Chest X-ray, PA view. Patient: 45 years old, sex M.
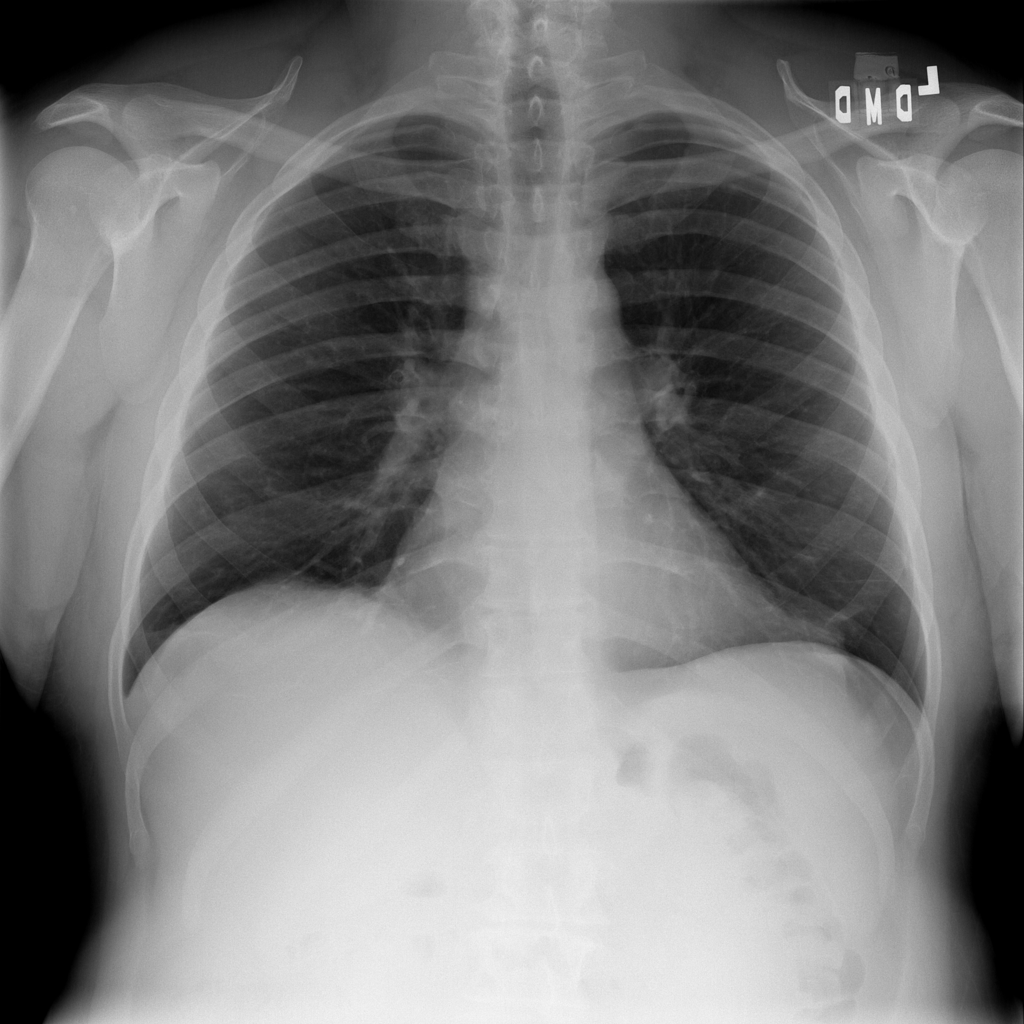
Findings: No Finding